Question: Array '-join(_:)' function throws an EXC_BAD_ACCESS.
'''
var ar1 = [1,2,3]
var ar2 = [5,6,7]
var res = ar1.join(ar2)
'''
Has anyone faced this problem? Any solution or suggestion?

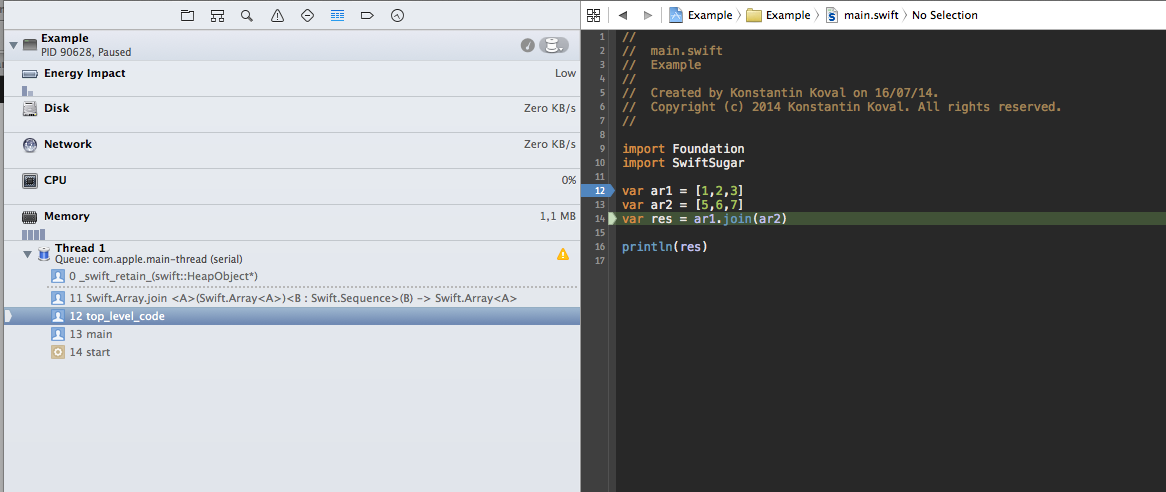
Answer: What you want is
'''
var ar1 = [1,2,3]
var ar2 = [5,6,7]
var res = ar1 + ar2
'''
You would usually use join() to flatten a two level array by inserting the elements from another array in between first level elements:
'''
var ar1 = [1,2,3]
var ar2 = [[4,5,6],[7,8,9],[10,11,12]]
let res = ar1.join(ar2) // [4, 5, 6, 1, 2, 3, 7, 8, 9, 1, 2, 3, 10, 11, 12]
'''
The function works in the same fashion for strings also:
'''
let ar1 = ["1","2","3"]
let res = ".!?".join(ar1) // "1.!?2.!?3"
'''